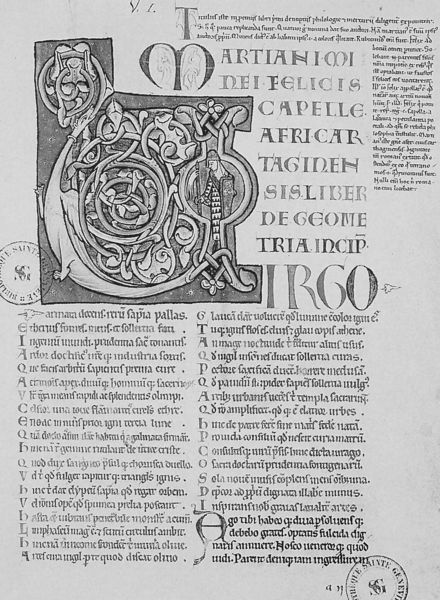
Titel: “De nuptiis Mercurii et Philologiae”, mit dem Kommentar des Remy dvon Auxerre
Künstler: Martianus Capella
Institution: Paris, Bibliothèque St. Geneviève
Schlagwörter: ornament, bibel, schrift, spalten, lanze, zahlen, schild, buch, seite, illustration, text, buchstabe, soldat, stempel, ritter, mittelalter, siegel, letter, wort, kapitel, latein, anmerkung, wörter, buchmalerei, schrit, codex, großbuchstaben, minuskel, folio, paginiert, matrikel